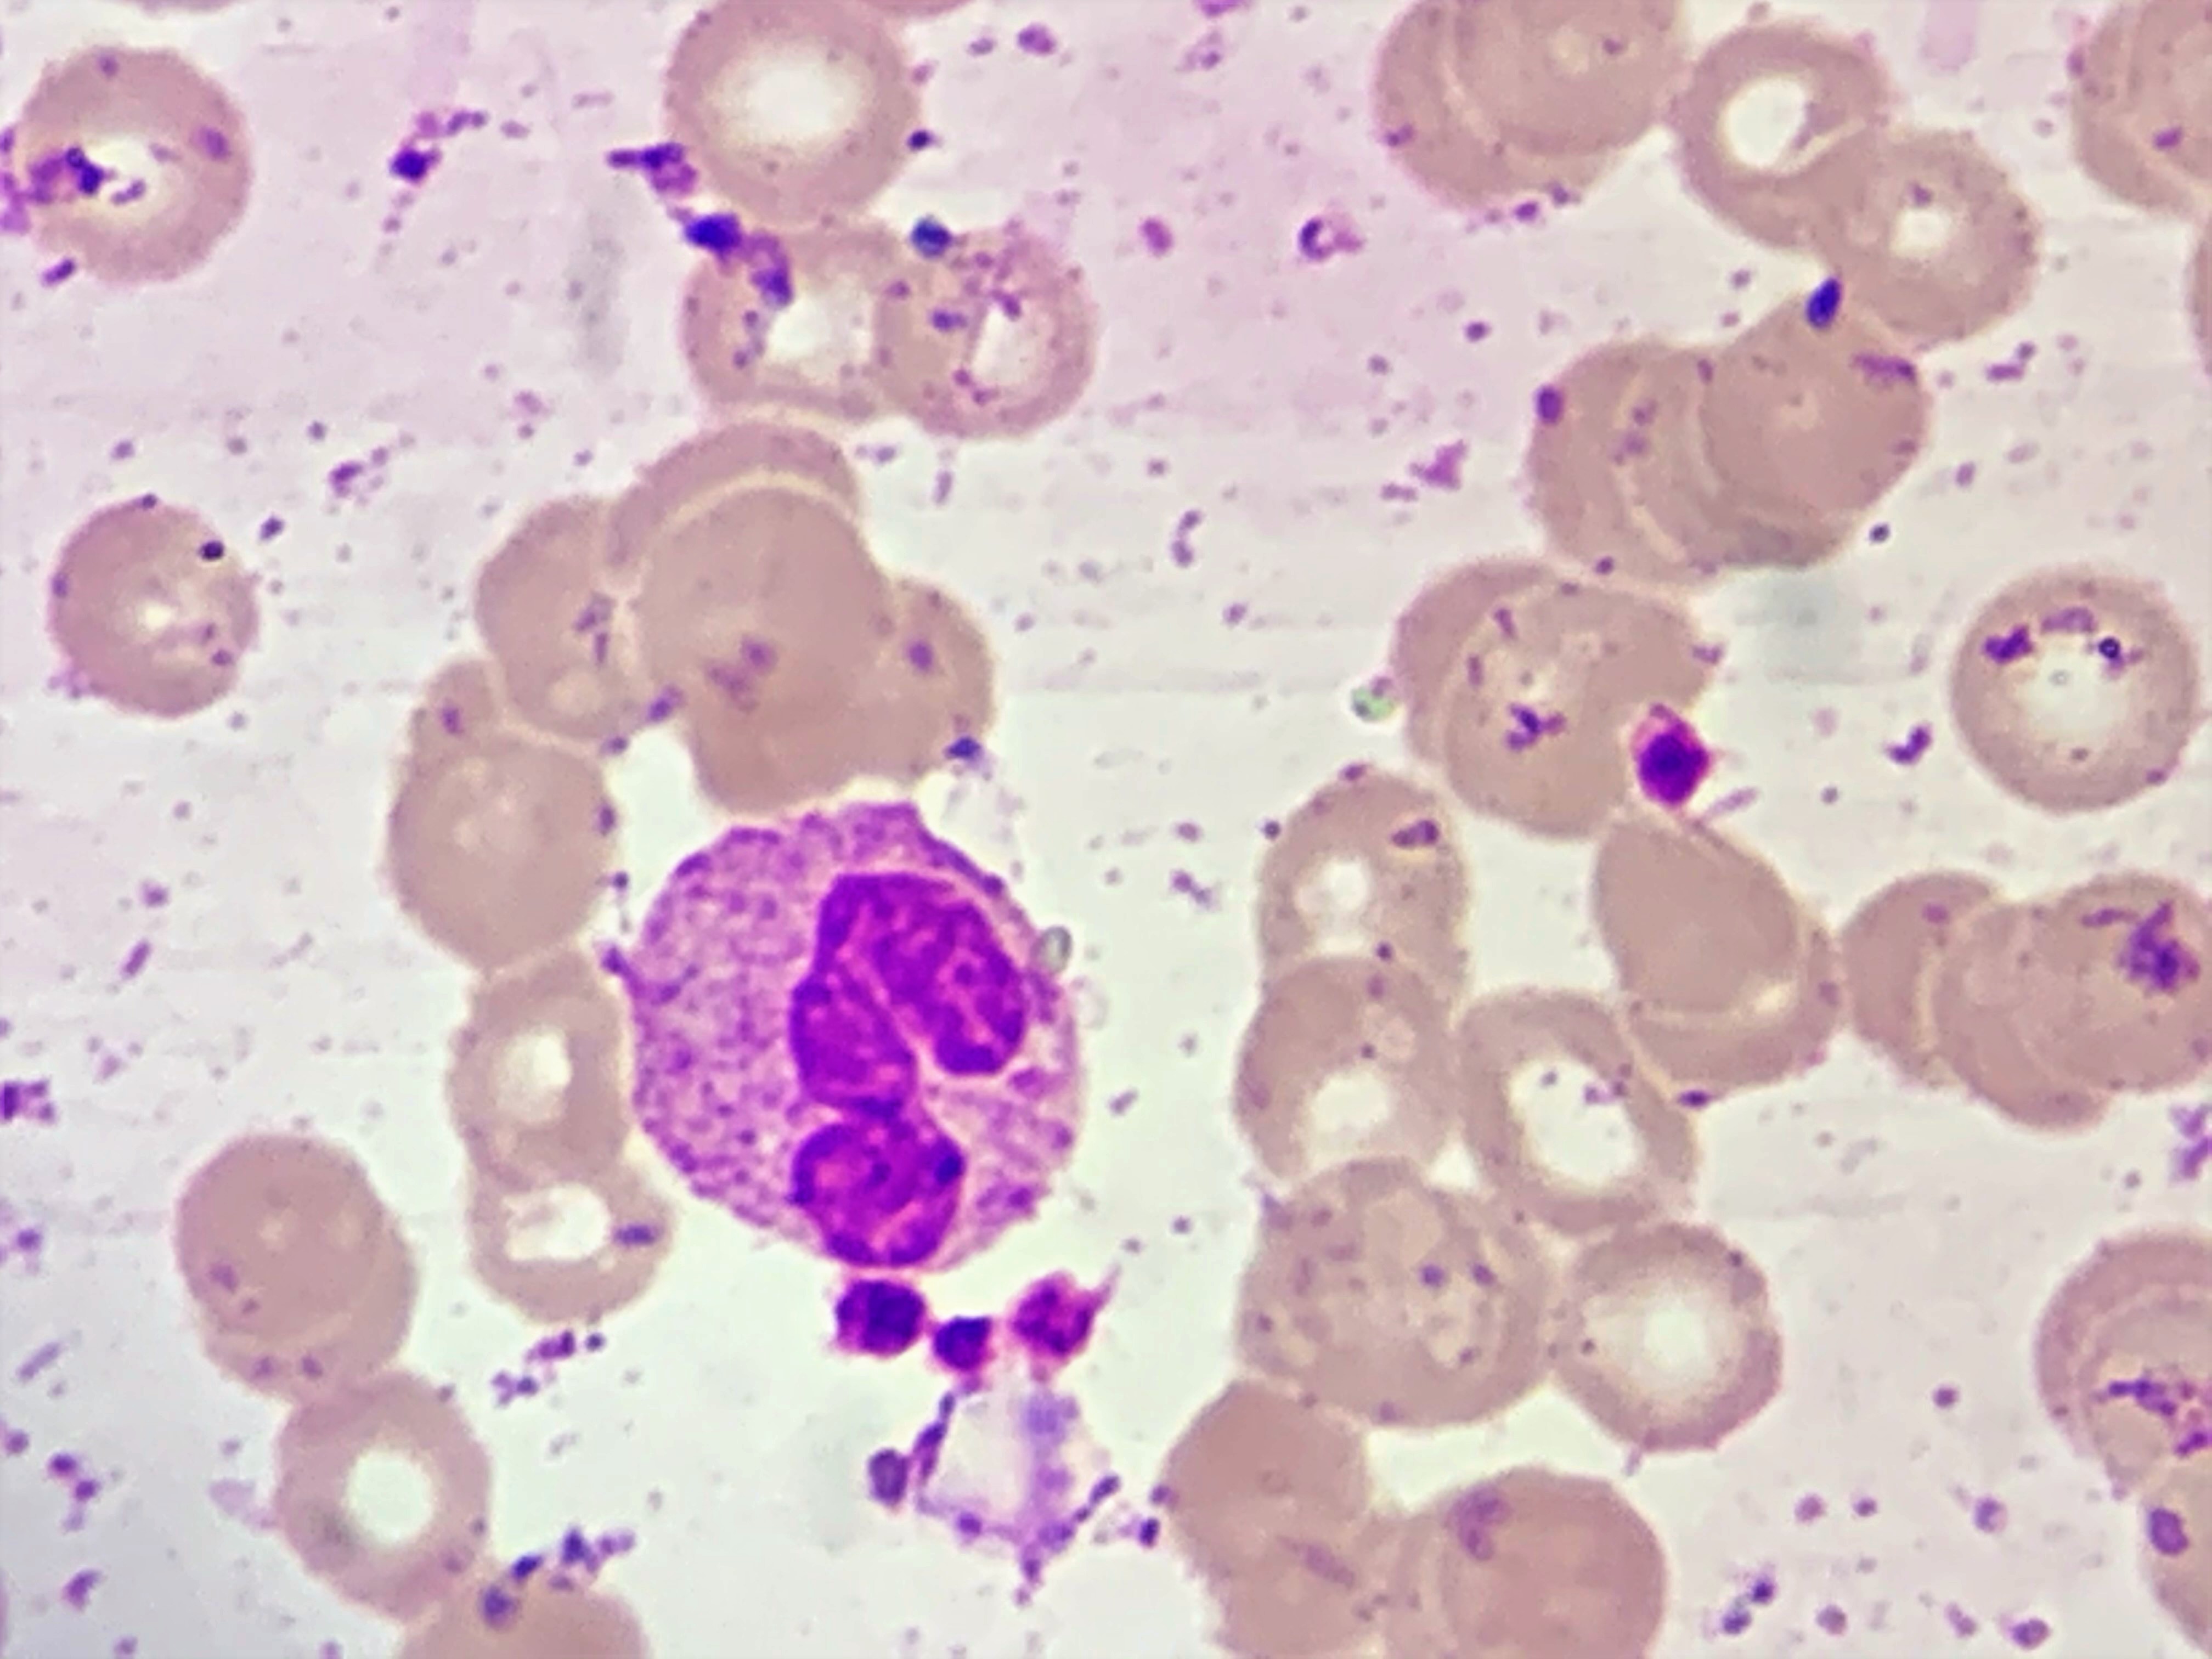
Cell type: NEUTROPHILS